Question: I'm using jquery and I want to know how can loop in the table using each() and the result even I get all input text in every cell or get the last input for every cell function, see pic:

'''
<h3>Input Table</h3>
<table border="1">
<tr>
<th>Name</th>
<th>Number</th>
</tr>
<tr>
<td>
<input type="text" placeholder="First Name">
</td>
<td>
<input type="text" placeholder="First Number">
</td>
</tr>
<tr>
<td>
<input type="text" placeholder="Second Name">
</td>
<td>
<input type="text" placeholder="Second Number">
</td>
</tr>
</table>
<h3>OutPut Table</h3>
<table border="1">
<tr>
<th>Name</th>
<th>Number</th>
</tr>
<tr>
<td>First Name Should<br /> Appeared Here</td>
<td>Second Name Should<br /> Appeared Here</td>
</tr>
<tr>
<td>First Number Should<br /> Appeared Here</td>
<td>Second Number Should<br /> Appeared Here</td>
</tr>
</table>
$("tr").has("td").each(function () {
$("input").val($(this));
});
$("td").each(function () {
$("input").var($(this));
});
$("input").val($("td").text());
'''
It has to be a method for that I'm sure but I don't know how
I'm appreciated for your help
thanks in advance.
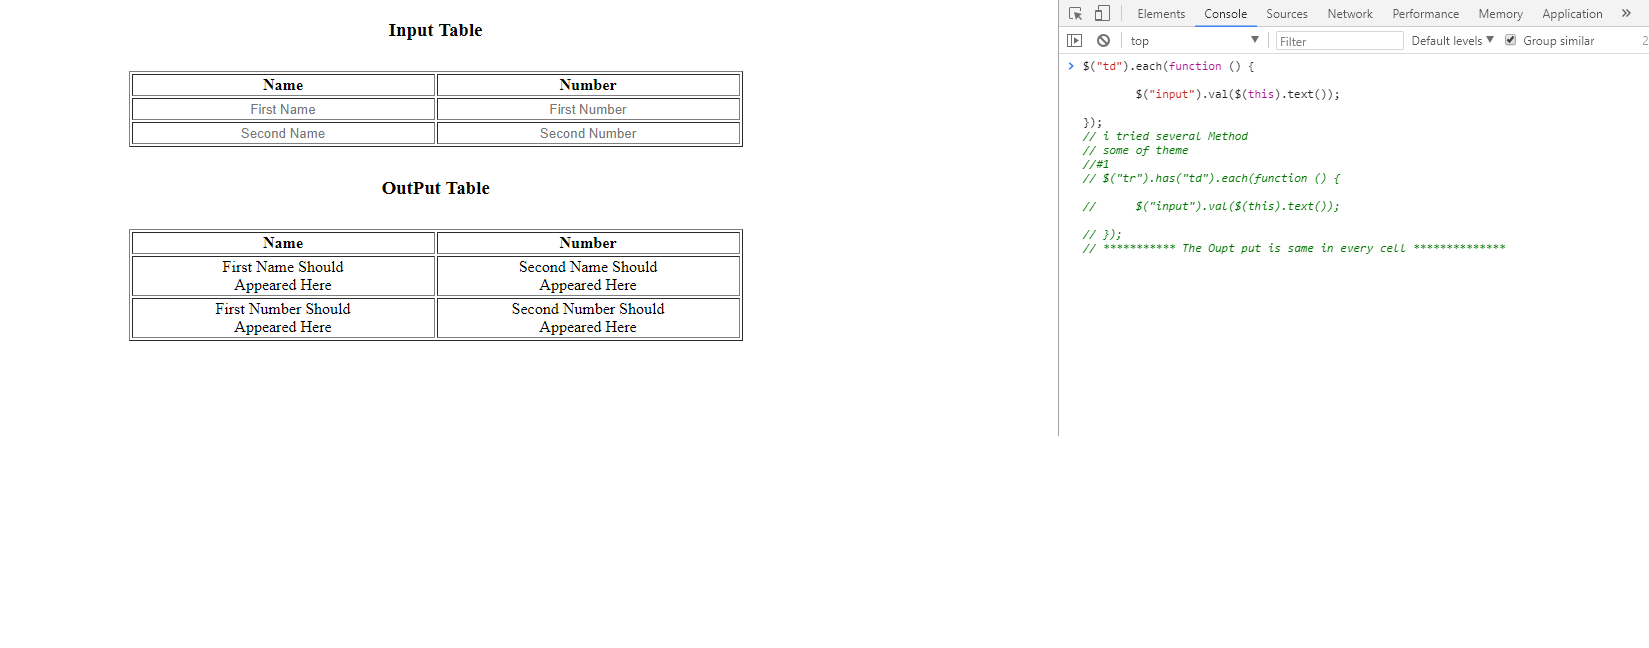
Answer: Here is a method to copy the value of the 'input's of the first table to the 'html' of the other table.
I can't say if it's the best one, but it's working, and it's pretty short!
Check the snippet:
'''
$("#in").on('keyup change', function() {
// Gets all the inputs in 1st table
var ins = $("#in td input");
// Gets all the tds in the 2nd table and do for each
$("#out td").each(function(index) {
// Fills the "html" of the output with the "val" of the input
$(this).html($(ins[index]).val());
});
});
'''
'''
<script src="https://ajax.googleapis.com/ajax/libs/jquery/2.1.1/jquery.min.js"></script>
<h3>Input Table</h3>
<table id="in" border="1">
<tr>
<th>Name</th>
<th>Number</th>
</tr>
<tr>
<td>
<input type="text" placeholder="First Name">
</td>
<td>
<input type="text" placeholder="First Number">
</td>
</tr>
<tr>
<td>
<input type="text" placeholder="Second Name">
</td>
<td>
<input type="text" placeholder="Second Number">
</td>
</tr>
</table>
<h3>OutPut Table</h3>
<table id="out" border="1">
<tr>
<th>Name</th>
<th>Number</th>
</tr>
<tr>
<td>First Name Should<br /> Appeared Here</td>
<td>Second Name Should<br /> Appeared Here</td>
</tr>
<tr>
<td>First Number Should<br /> Appeared Here</td>
<td>Second Number Should<br /> Appeared Here</td>
</tr>
</table>
'''
Be sure to analyze and decompose the code to understand it, I've commented it.
You'll have to stylize a little the tables with CSS so that the output table doesn't autofit everytime we change the inputs.
Hope it helps.